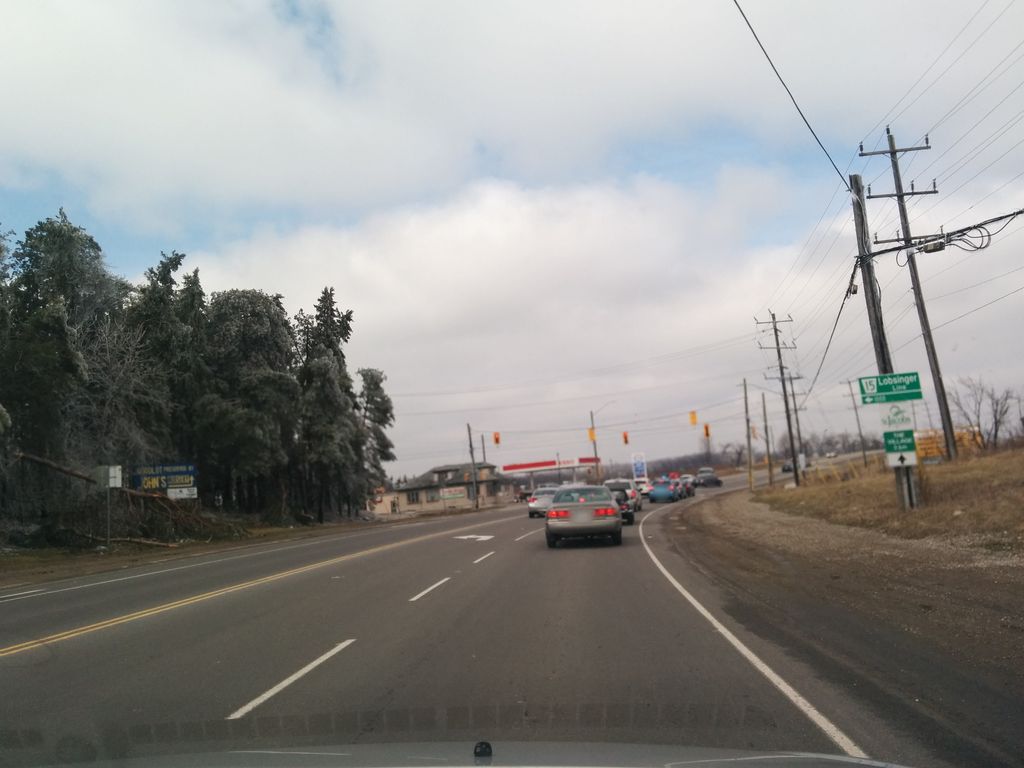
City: kitchener-waterloo